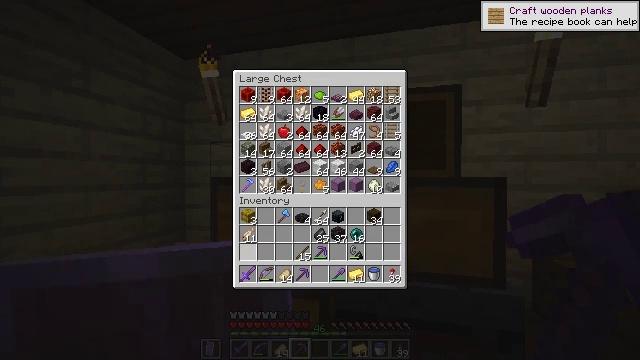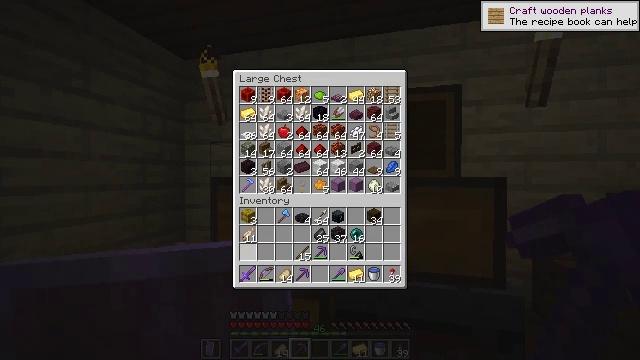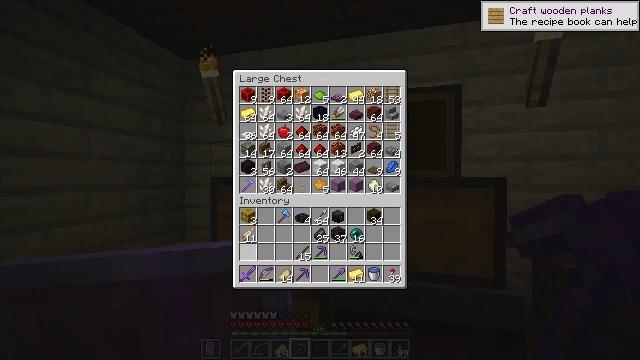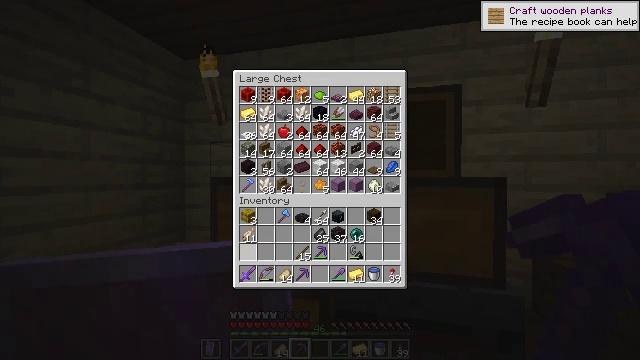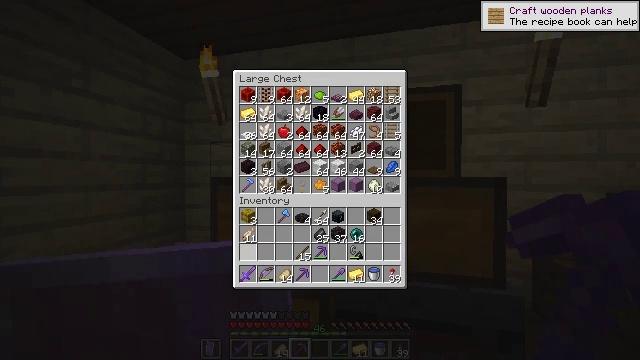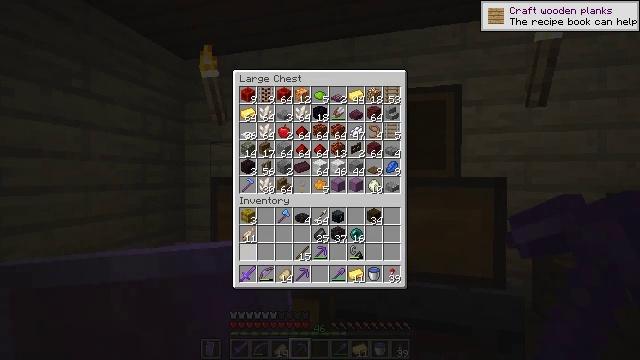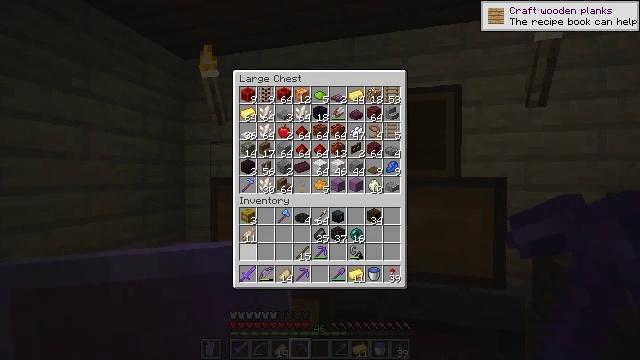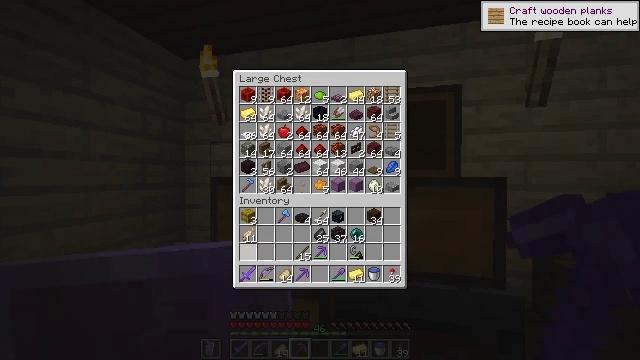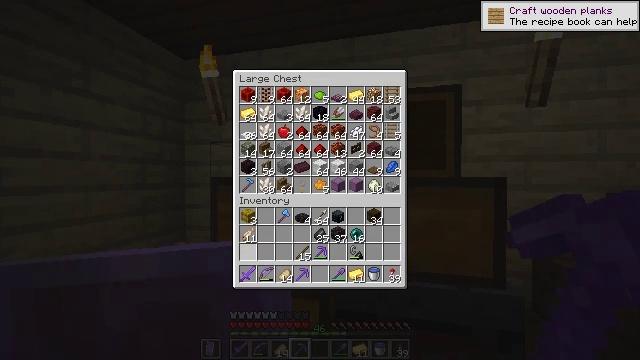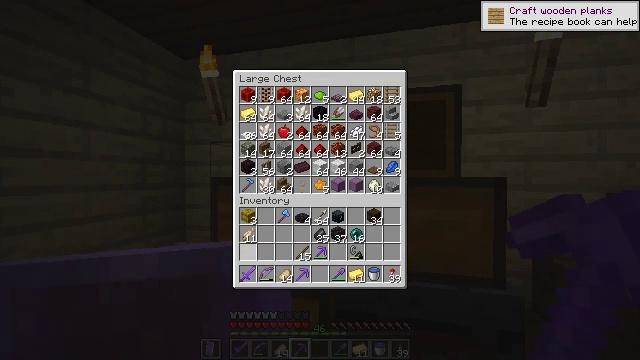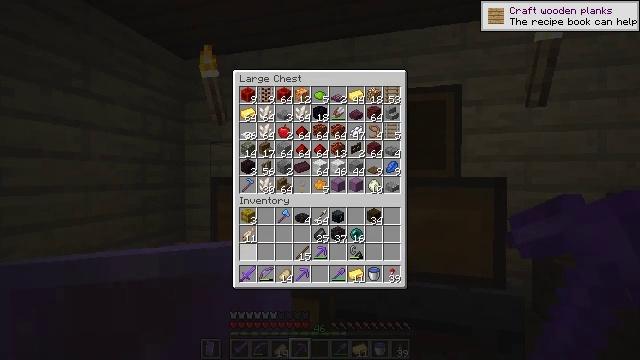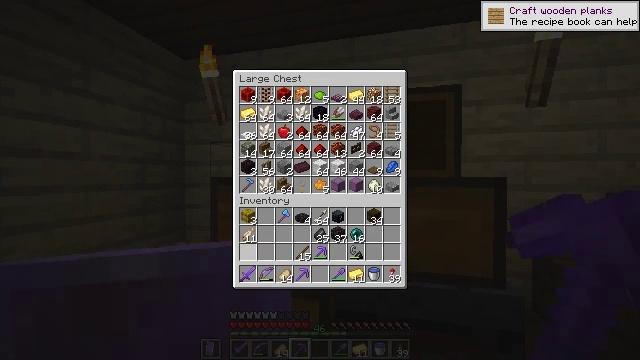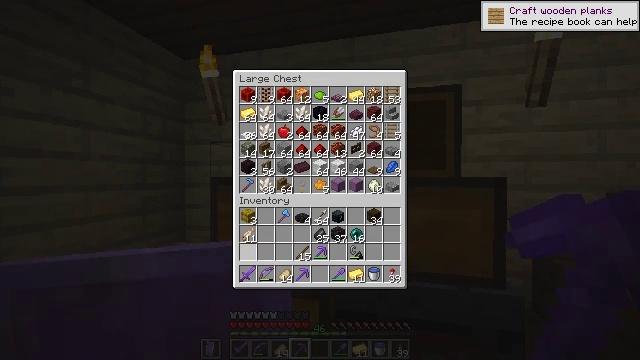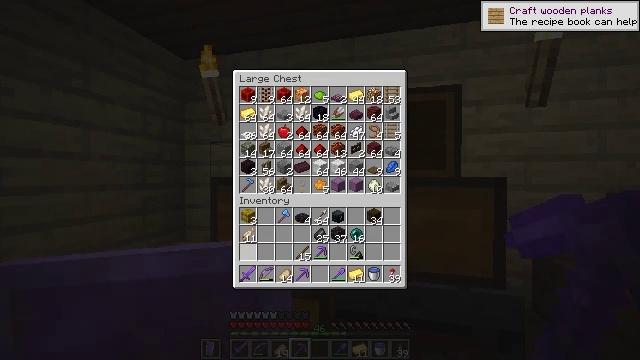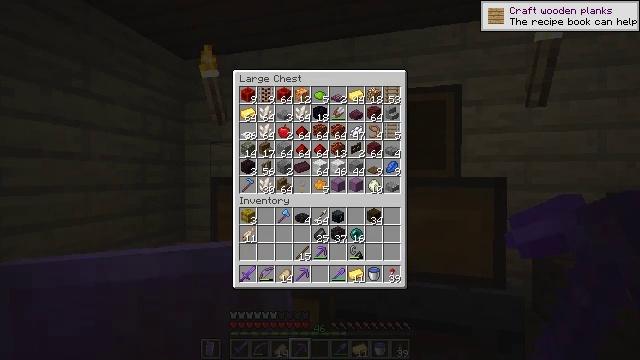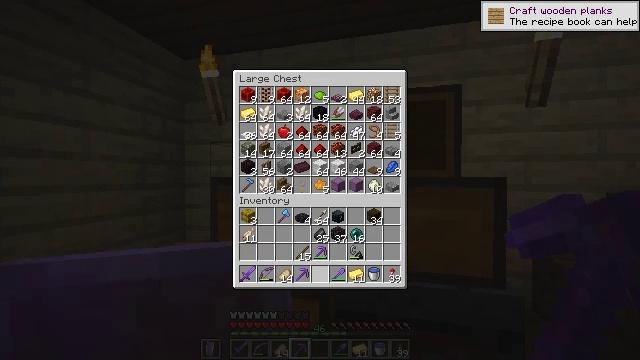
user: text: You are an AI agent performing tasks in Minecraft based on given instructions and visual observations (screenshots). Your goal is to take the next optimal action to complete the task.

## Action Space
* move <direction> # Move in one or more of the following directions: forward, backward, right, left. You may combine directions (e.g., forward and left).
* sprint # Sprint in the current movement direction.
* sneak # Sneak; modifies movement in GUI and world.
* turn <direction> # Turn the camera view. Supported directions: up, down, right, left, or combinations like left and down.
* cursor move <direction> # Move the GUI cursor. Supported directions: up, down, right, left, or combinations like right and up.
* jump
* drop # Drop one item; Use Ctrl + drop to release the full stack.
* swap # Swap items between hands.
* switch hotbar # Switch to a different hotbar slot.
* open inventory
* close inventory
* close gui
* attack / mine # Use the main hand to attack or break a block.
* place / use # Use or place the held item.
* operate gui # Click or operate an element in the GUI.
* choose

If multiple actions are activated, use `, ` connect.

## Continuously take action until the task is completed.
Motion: motion action
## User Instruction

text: Interact with the furnace to make netherite scrap.
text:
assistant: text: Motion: no_op
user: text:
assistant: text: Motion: no_op
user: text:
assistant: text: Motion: no_op
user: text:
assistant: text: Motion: no_op
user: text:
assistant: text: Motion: no_op
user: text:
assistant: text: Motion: no_op
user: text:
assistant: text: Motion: no_op
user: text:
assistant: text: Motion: no_op
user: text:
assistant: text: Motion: no_op
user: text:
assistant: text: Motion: no_op
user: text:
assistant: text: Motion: no_op
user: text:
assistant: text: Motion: no_op
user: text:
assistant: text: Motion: no_op
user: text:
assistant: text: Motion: turn right and down
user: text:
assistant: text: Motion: turn right and down
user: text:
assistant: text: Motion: turn right
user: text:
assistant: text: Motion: no_op
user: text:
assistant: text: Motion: no_op
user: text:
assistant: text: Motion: turn right
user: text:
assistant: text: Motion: turn right
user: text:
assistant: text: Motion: turn right
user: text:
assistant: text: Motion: sneak
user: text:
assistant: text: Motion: sneak
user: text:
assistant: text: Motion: sneak
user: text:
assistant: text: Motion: sneak
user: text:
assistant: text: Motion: sneak
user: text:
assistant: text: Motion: sneak
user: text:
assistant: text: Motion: sneak
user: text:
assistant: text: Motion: sneak, attack / mine
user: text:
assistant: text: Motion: sneak, attack / mine